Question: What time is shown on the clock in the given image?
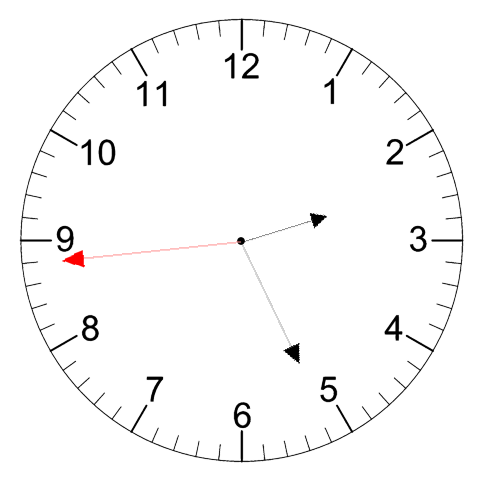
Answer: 02:25:44